Question: I have not used 'ipython-notebook' in a while and I think I'm doing something wonky. When I launch it (with 'ipython notebook') I get a web interface that lets me edit files in the browser:  but the menus are all MIA there's no way to run anything or add new cells.
I suspect that I'm missing something very simple and obvious, here. What am I doing wrong?
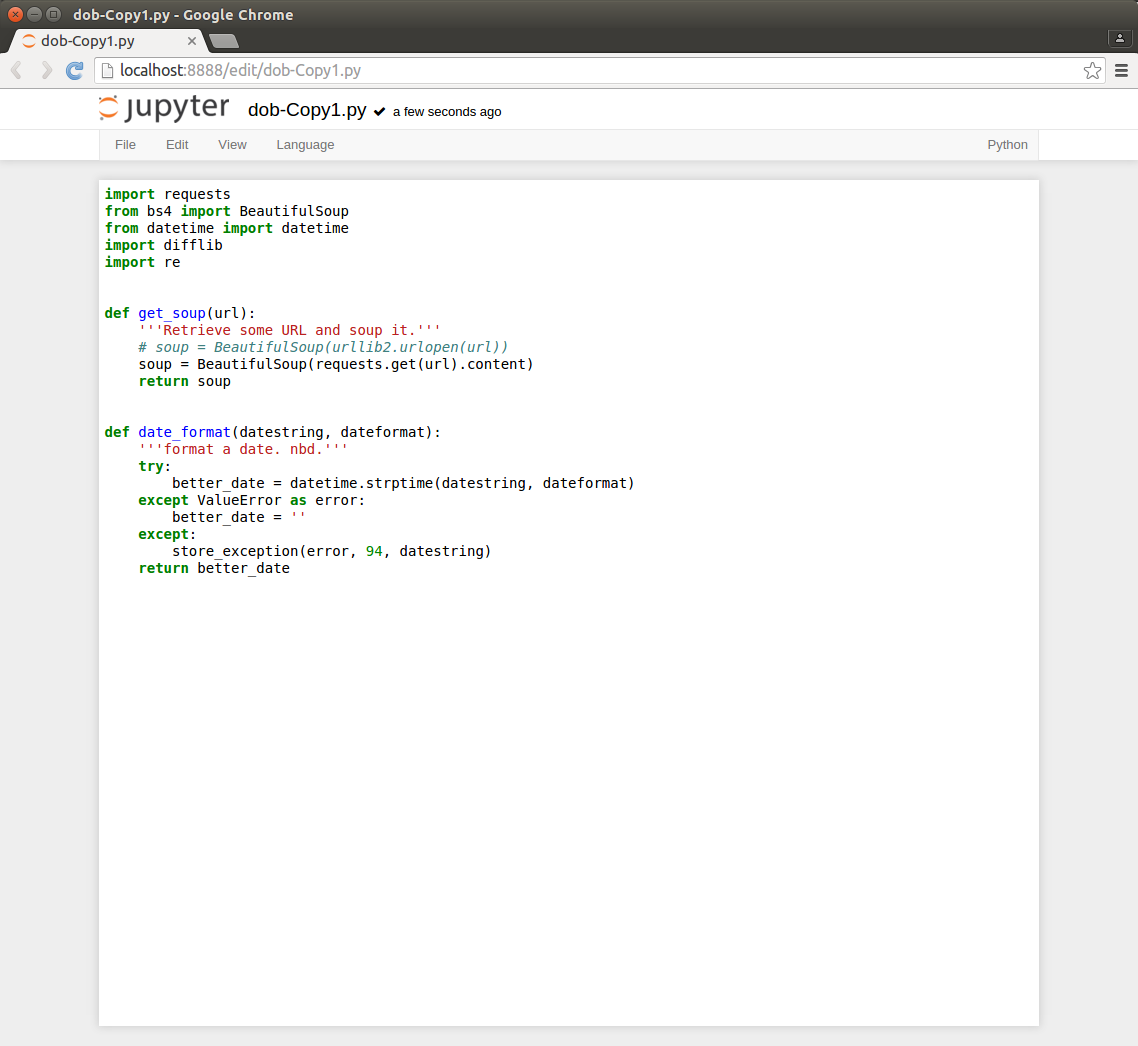
Answer: You'll need to create a new notebook.
Navigate back to 'http://localhost:8888/tree', browse to the folder where you want to create it, and then use the 'New' menu on the right:
<URL>